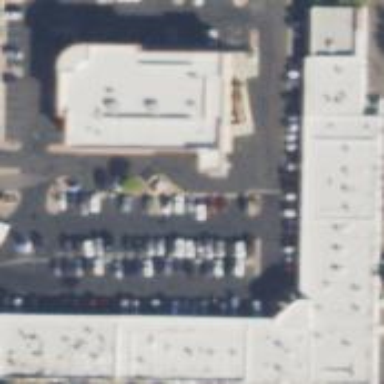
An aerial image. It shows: Retail building.